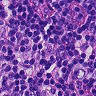
Metastatic tissue present: no